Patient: sex F, age 65
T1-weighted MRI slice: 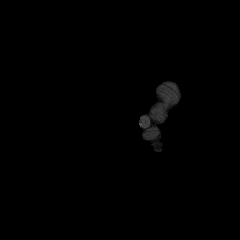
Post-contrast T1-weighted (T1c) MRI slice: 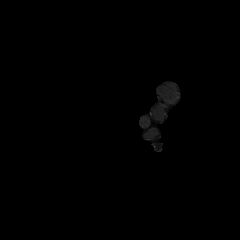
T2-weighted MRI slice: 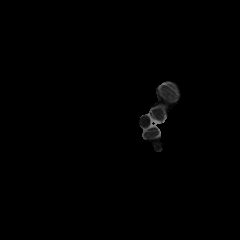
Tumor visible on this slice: no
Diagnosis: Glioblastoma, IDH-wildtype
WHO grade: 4